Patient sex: M
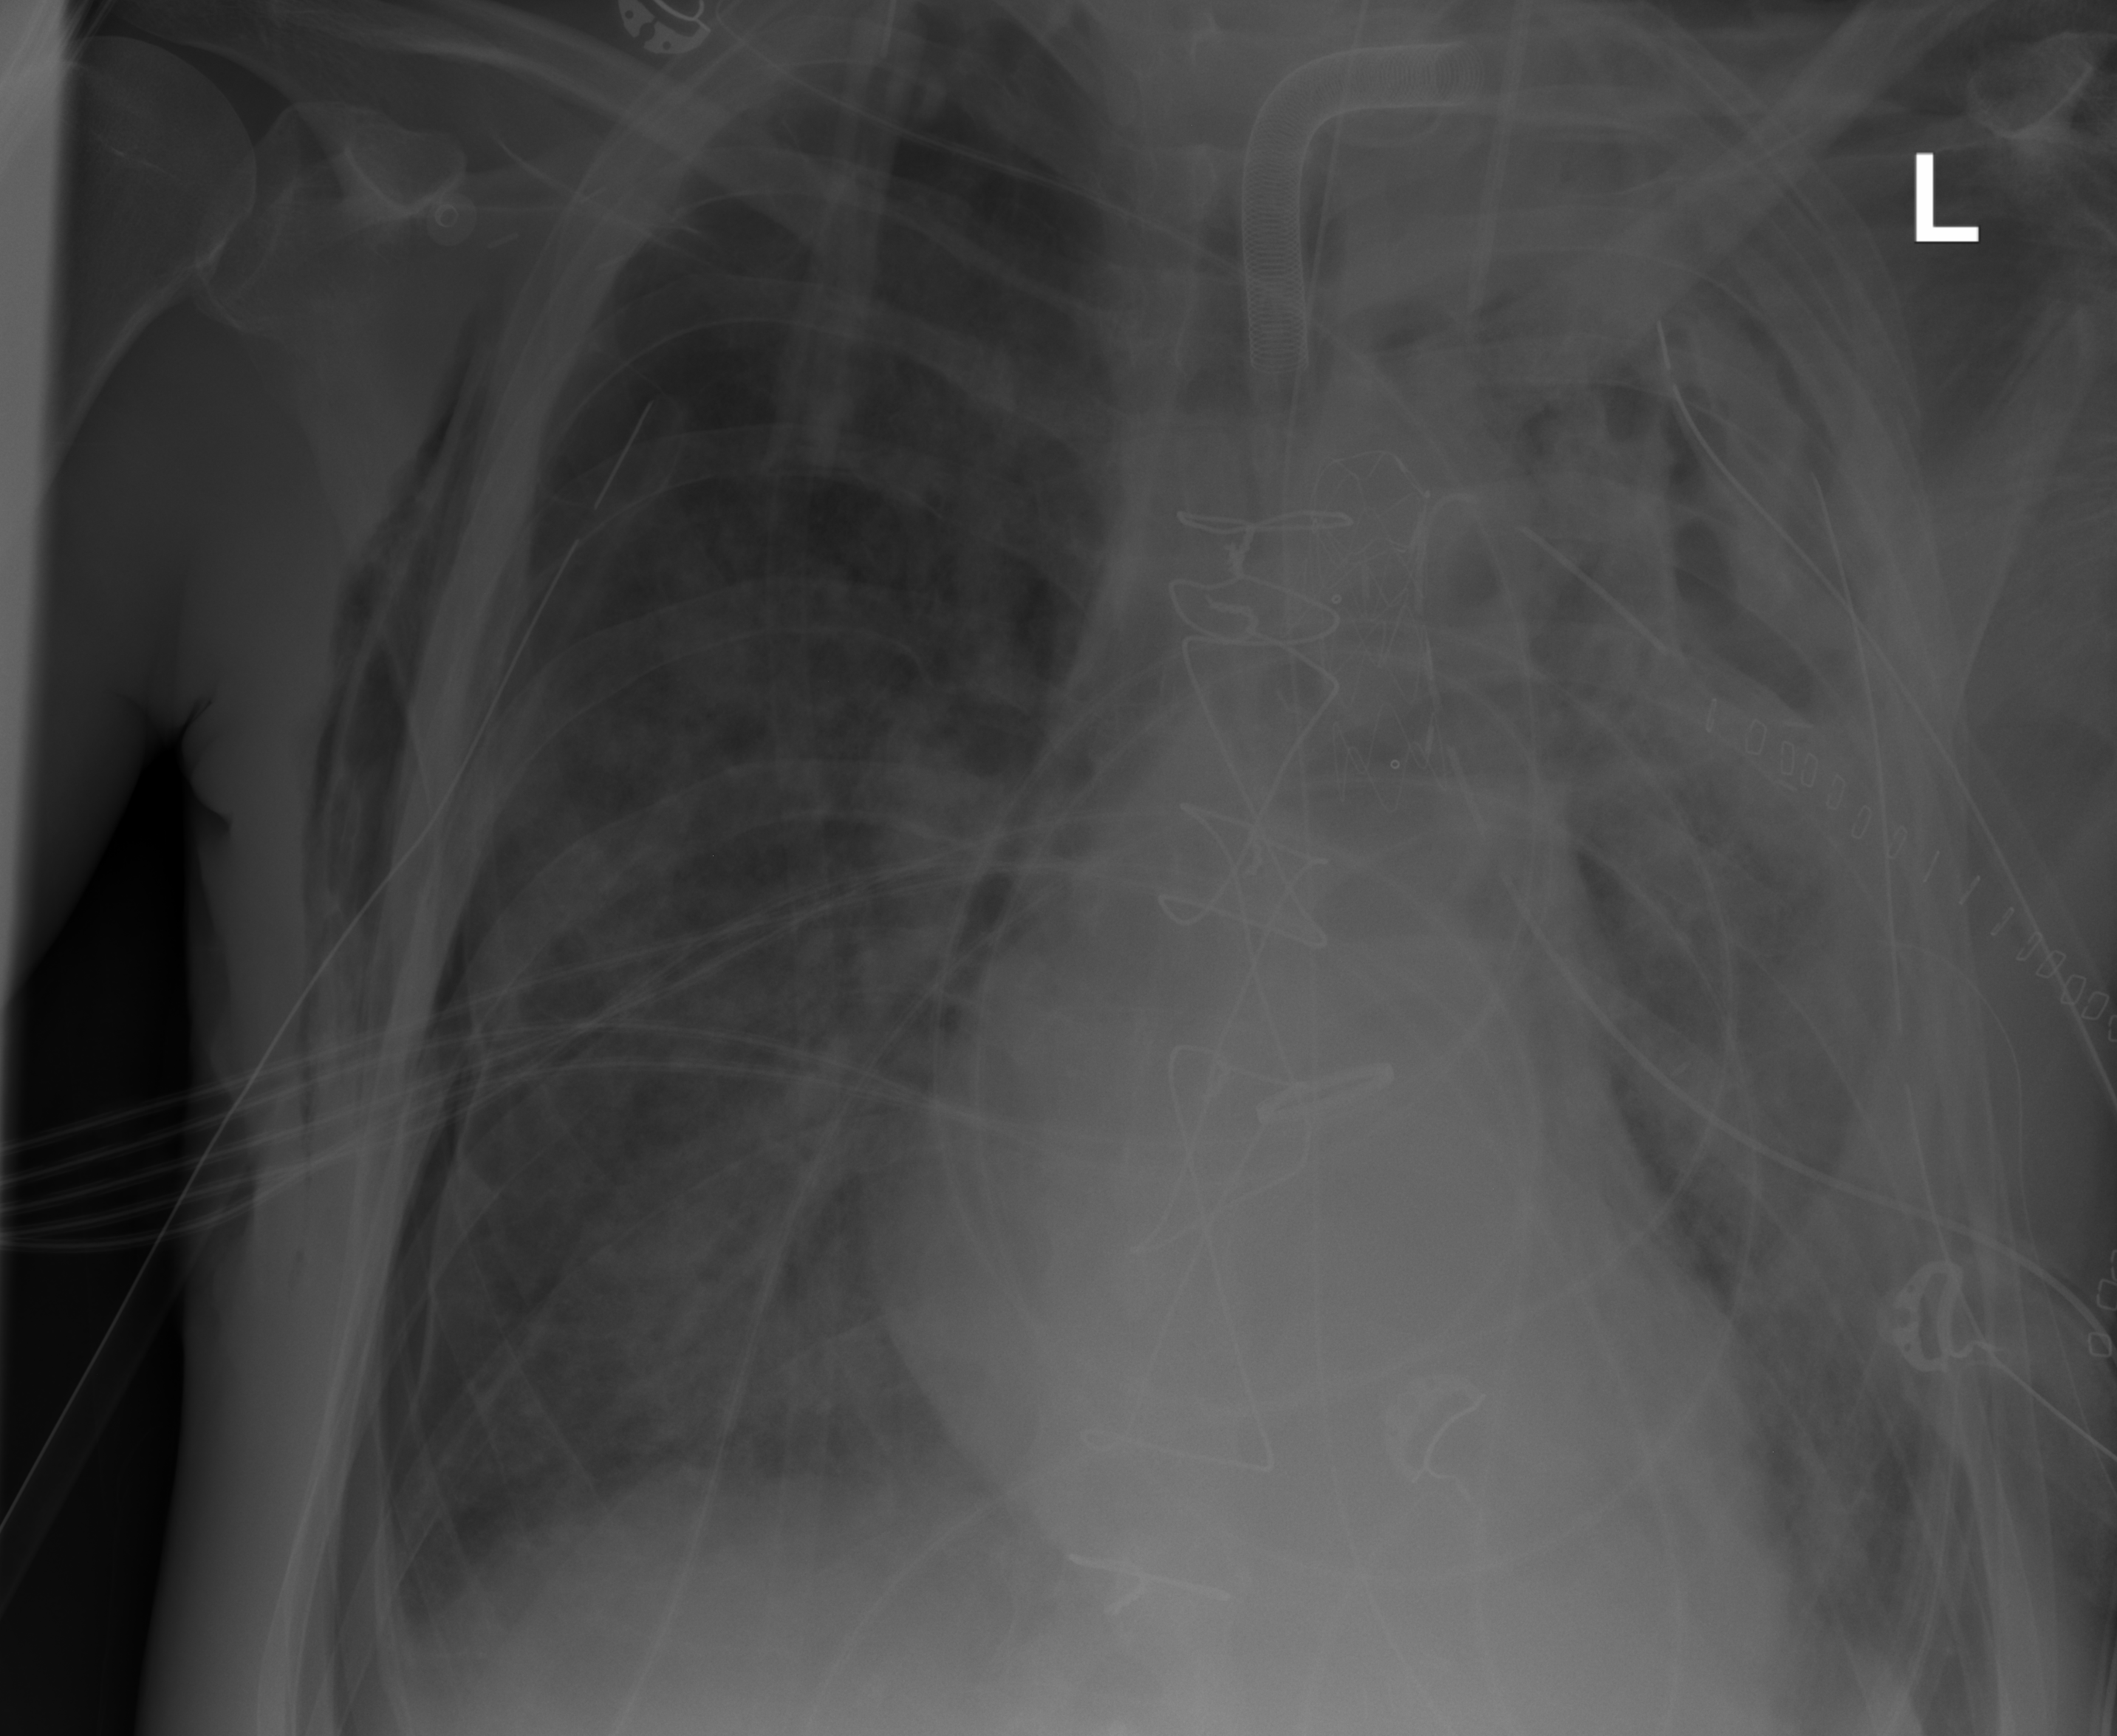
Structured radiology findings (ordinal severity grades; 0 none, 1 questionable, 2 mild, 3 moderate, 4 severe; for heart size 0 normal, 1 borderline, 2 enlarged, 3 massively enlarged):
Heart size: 2
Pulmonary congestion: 0
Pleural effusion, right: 0
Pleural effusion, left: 2
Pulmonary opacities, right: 2
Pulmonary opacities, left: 3
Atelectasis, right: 3
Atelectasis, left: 3